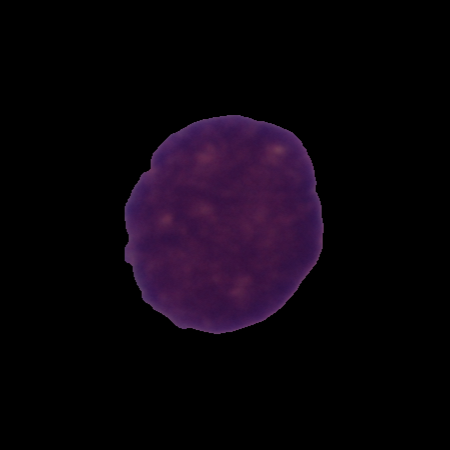
Label: cancer